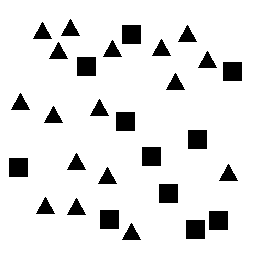
Squares: 11
Triangles: 17
Stars: 0
Total shapes: 28